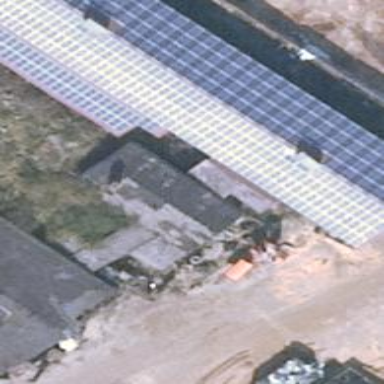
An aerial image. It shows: Building equipped with small solar photovoltaic panel for generating electricity.